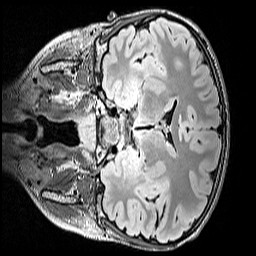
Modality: FLAIR
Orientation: coronal
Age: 11
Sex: male
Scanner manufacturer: siemens
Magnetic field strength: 3 T
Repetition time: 5 s
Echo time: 0.388 s